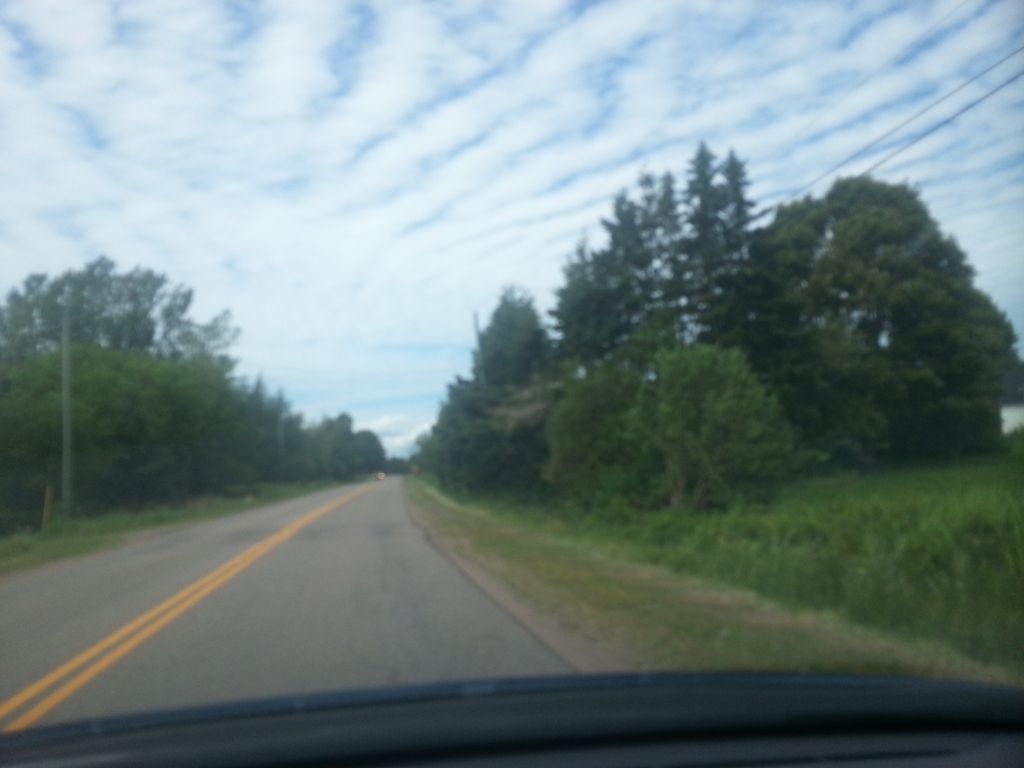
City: charlottetown